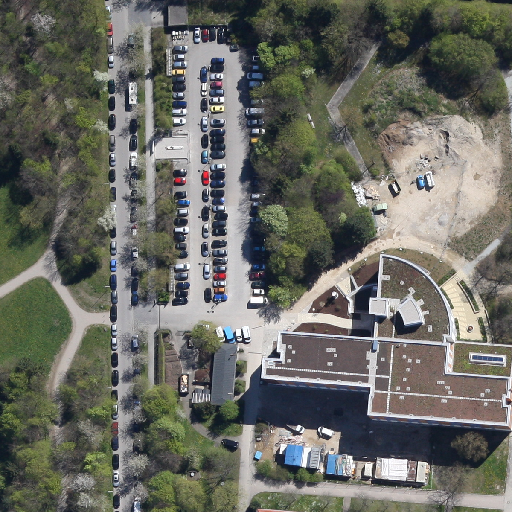
Referring expression: vehicle